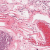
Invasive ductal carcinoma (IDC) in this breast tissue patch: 0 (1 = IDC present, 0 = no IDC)